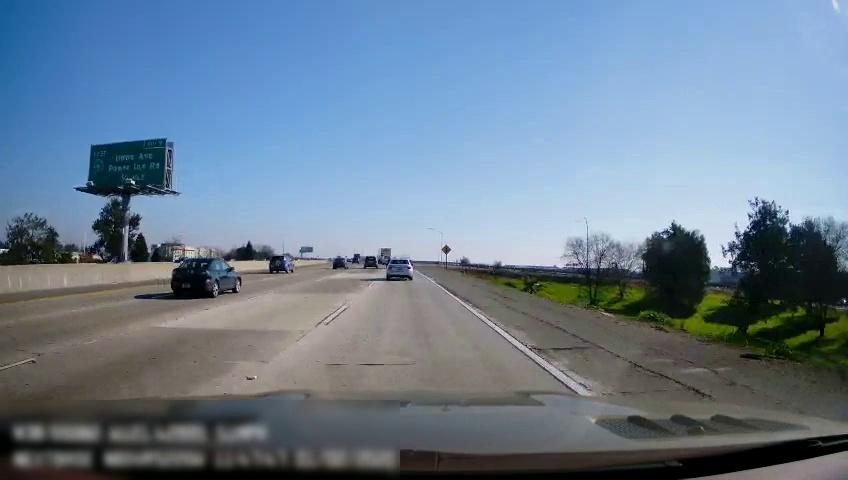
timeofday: Day
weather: Sunny
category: Drivable Space
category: Vehicles | SUV
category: Vehicles | SUV
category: Vehicles | Car
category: Vehicles | SUV
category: Vehicles | Car
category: Vehicles | Truck
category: Lanes | Alternate Lane
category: Lanes | Alternate Lane
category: Lanes | Alternate Lane
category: Lanes | Current Lane
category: Traffic | Signs
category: Traffic | Signs